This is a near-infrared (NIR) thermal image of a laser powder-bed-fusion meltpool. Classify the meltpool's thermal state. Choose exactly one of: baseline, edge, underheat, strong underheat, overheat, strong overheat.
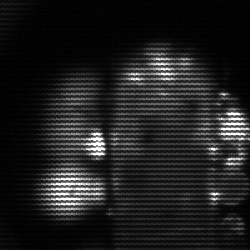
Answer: strong underheat